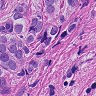
Metastatic tissue present: yes